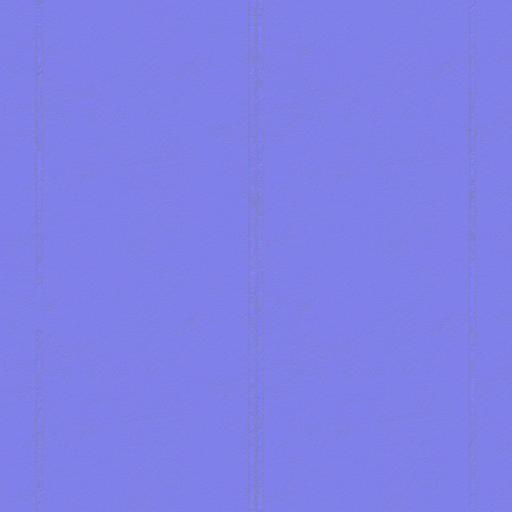
asphalt patches road street